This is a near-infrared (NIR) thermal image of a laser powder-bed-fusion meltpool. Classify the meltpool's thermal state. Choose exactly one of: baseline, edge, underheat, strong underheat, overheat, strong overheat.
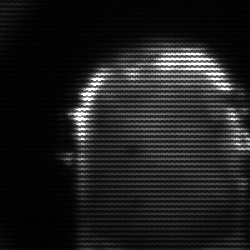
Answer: baseline